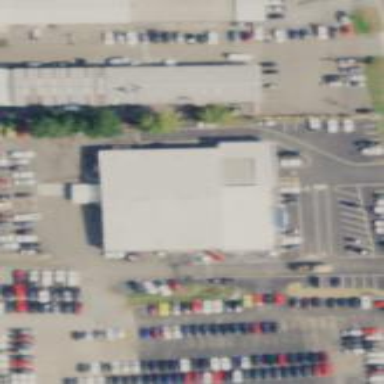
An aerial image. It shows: Car shop building.